Question: I want to create GUI application using .NET and I need to implement such kind of scrollable list with custom items. All items should grouped to 3 different groups and to include images, text and favourite star button as shown here:

I would also like to implement filtering using search box, but once I would be able to create such list with customizable items then I hope it would be much easier.
I tried using .NET list view, but I want each cell to look like 1 cell - with out any borders between the image, text, image.
I would extremely appreciate any thoughts about this manner!
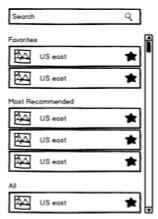
Answer: The best way would be making control template for either WPF 'ListView' or 'ListBox' control.
For example, 'ListBox.ItemTemplate' allows for custom item look.
If you would like to use 3rd party components, <URL>:

Here is a setup code for the control:
'''
this.customListView = new CustomListView
{
Dock = DockStyle.Fill,
Parent = this
};
this.customListView.BeginUpdate();
for (int i = 0; i < 6; i++)
{
var item = new BetterListViewItem
{
Image = imageGraph,
Text = String.Format("Item no. {0}", i)
};
this.customListView.Items.Add(item);
}
var group1 = new BetterListViewGroup("First group");
var group2 = new BetterListViewGroup("Second group");
var group3 = new BetterListViewGroup("Third group");
this.customListView.Groups.AddRange(new[] { group1, group2, group3 });
this.customListView.Items[0].Group = group1;
this.customListView.Items[1].Group = group1;
this.customListView.Items[2].Group = group2;
this.customListView.Items[3].Group = group2;
this.customListView.Items[4].Group = group2;
this.customListView.Items[5].Group = group3;
this.customListView.AutoSizeItemsInDetailsView = true;
this.customListView.GroupHeaderBehavior = BetterListViewGroupHeaderBehavior.None;
this.customListView.ShowGroups = true;
this.customListView.LayoutItemsCurrent.ElementOuterPadding = new Size(0, 8);
this.customListView.EndUpdate();
'''
and 'CustomListView' class (implements custom drawing and interaction with star icons):
'''
using BetterListView;
internal sealed class CustomListView : BetterListView
{
private const int IndexUndefined = -1;
private Image imageStarNormal;
private Image imageStarHighlight;
private int lastStarIndex = IndexUndefined;
private int currentStarIndex = IndexUndefined;
public CustomListView()
{
this.imageStarNormal = Image.FromFile("icon-star-normal.png");
this.imageStarHighlight = Image.FromFile("icon-star-highlight.png");
}
protected override void OnMouseMove(MouseEventArgs e)
{
base.OnMouseMove(e);
var item = HitTest(e.Location).ItemDisplay;
if (item == null)
{
return;
}
var bounds = GetItemBounds(item);
if (bounds == null)
{
return;
}
Rectangle boundsStar = GetStarBounds(bounds);
UpdateStarIndex(boundsStar.Contains(e.Location)
? item.Index
: IndexUndefined);
}
protected override void OnMouseLeave(EventArgs e)
{
base.OnMouseLeave(e);
UpdateStarIndex(IndexUndefined);
}
protected override void OnDrawGroup(BetterListViewDrawGroupEventArgs eventArgs)
{
eventArgs.DrawSeparator = false;
base.OnDrawGroup(eventArgs);
}
protected override void OnDrawItem(BetterListViewDrawItemEventArgs eventArgs)
{
base.OnDrawItem(eventArgs);
Graphics g = eventArgs.Graphics;
BetterListViewItemBounds bounds = eventArgs.ItemBounds;
int imageWidth = this.imageStarNormal.Width;
int imageHeight = this.imageStarNormal.Height;
g.DrawImage(
(this.currentStarIndex == eventArgs.Item.Index) ? this.imageStarHighlight : this.imageStarNormal,
GetStarBounds(bounds),
0, 0, imageWidth, imageHeight,
GraphicsUnit.Pixel);
Rectangle boundsSelection = bounds.BoundsSelection;
g.DrawRectangle(
Pens.Gray,
new Rectangle(boundsSelection.Left, boundsSelection.Top, boundsSelection.Width - 1, boundsSelection.Height - 1));
}
private void UpdateStarIndex(int starIndex)
{
if (starIndex == this.lastStarIndex)
{
return;
}
bool isUpdated = false;
if (this.lastStarIndex != IndexUndefined)
{
Items[this.lastStarIndex].Invalidate();
isUpdated = true;
}
if (starIndex != IndexUndefined)
{
Items[starIndex].Invalidate();
isUpdated = true;
}
this.lastStarIndex = this.currentStarIndex;
this.currentStarIndex = starIndex;
if (isUpdated)
{
RedrawItems();
}
}
private Rectangle GetStarBounds(BetterListViewItemBounds bounds)
{
Rectangle rectInner = bounds.BoundsInner;
int widthImage = this.imageStarNormal.Width;
int heightImage = this.imageStarNormal.Height;
return (new Rectangle(
rectInner.Width - widthImage,
rectInner.Top + ((rectInner.Height - heightImage) >> 1),
widthImage,
heightImage));
}
}
'''